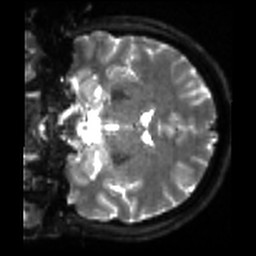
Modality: sbref
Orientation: coronal
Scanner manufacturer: siemens
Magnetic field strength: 3 T
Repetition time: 4 s
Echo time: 0.0594 s